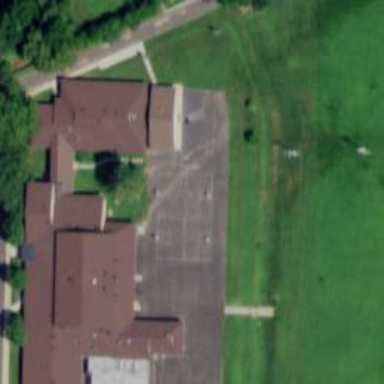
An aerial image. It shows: School building.